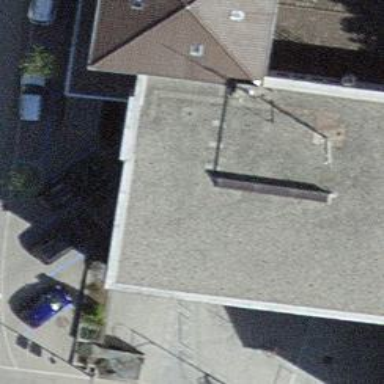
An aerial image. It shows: Post office.